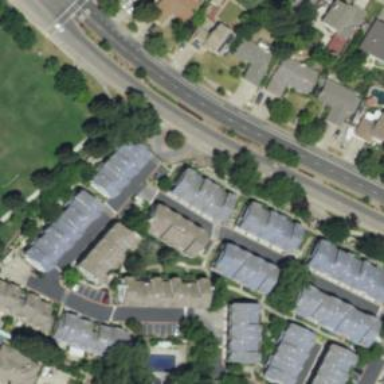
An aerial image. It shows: Residential road.